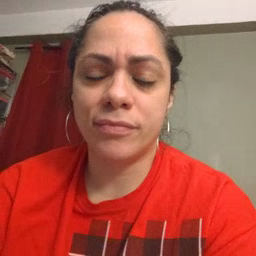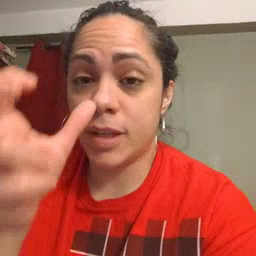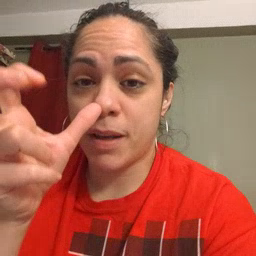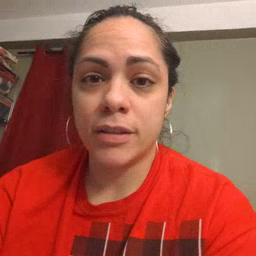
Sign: bug